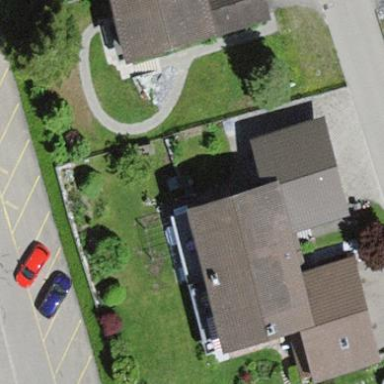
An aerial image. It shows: Semidetached house.